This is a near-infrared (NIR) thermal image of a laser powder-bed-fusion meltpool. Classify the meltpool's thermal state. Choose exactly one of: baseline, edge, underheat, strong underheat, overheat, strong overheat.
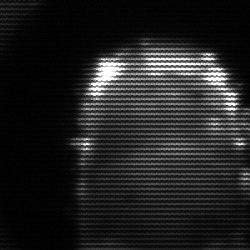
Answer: baseline